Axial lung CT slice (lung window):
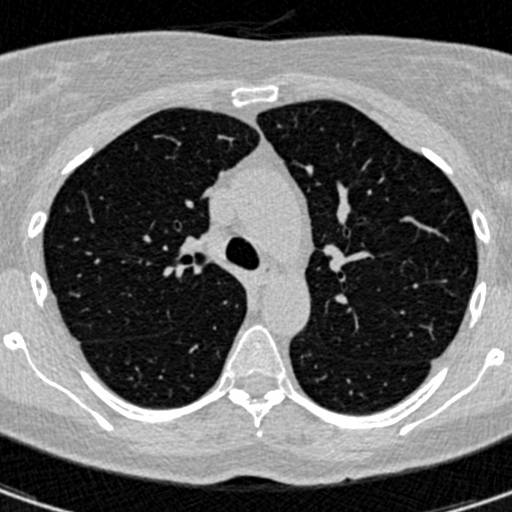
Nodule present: no